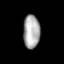
Tissue: prostate
Cell type: T cells
Senescence score: 0.7445
Nuclear area (px): 549
Mean DAPI intensity: 170.044